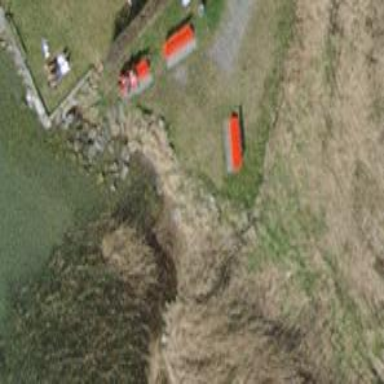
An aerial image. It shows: Red bench.